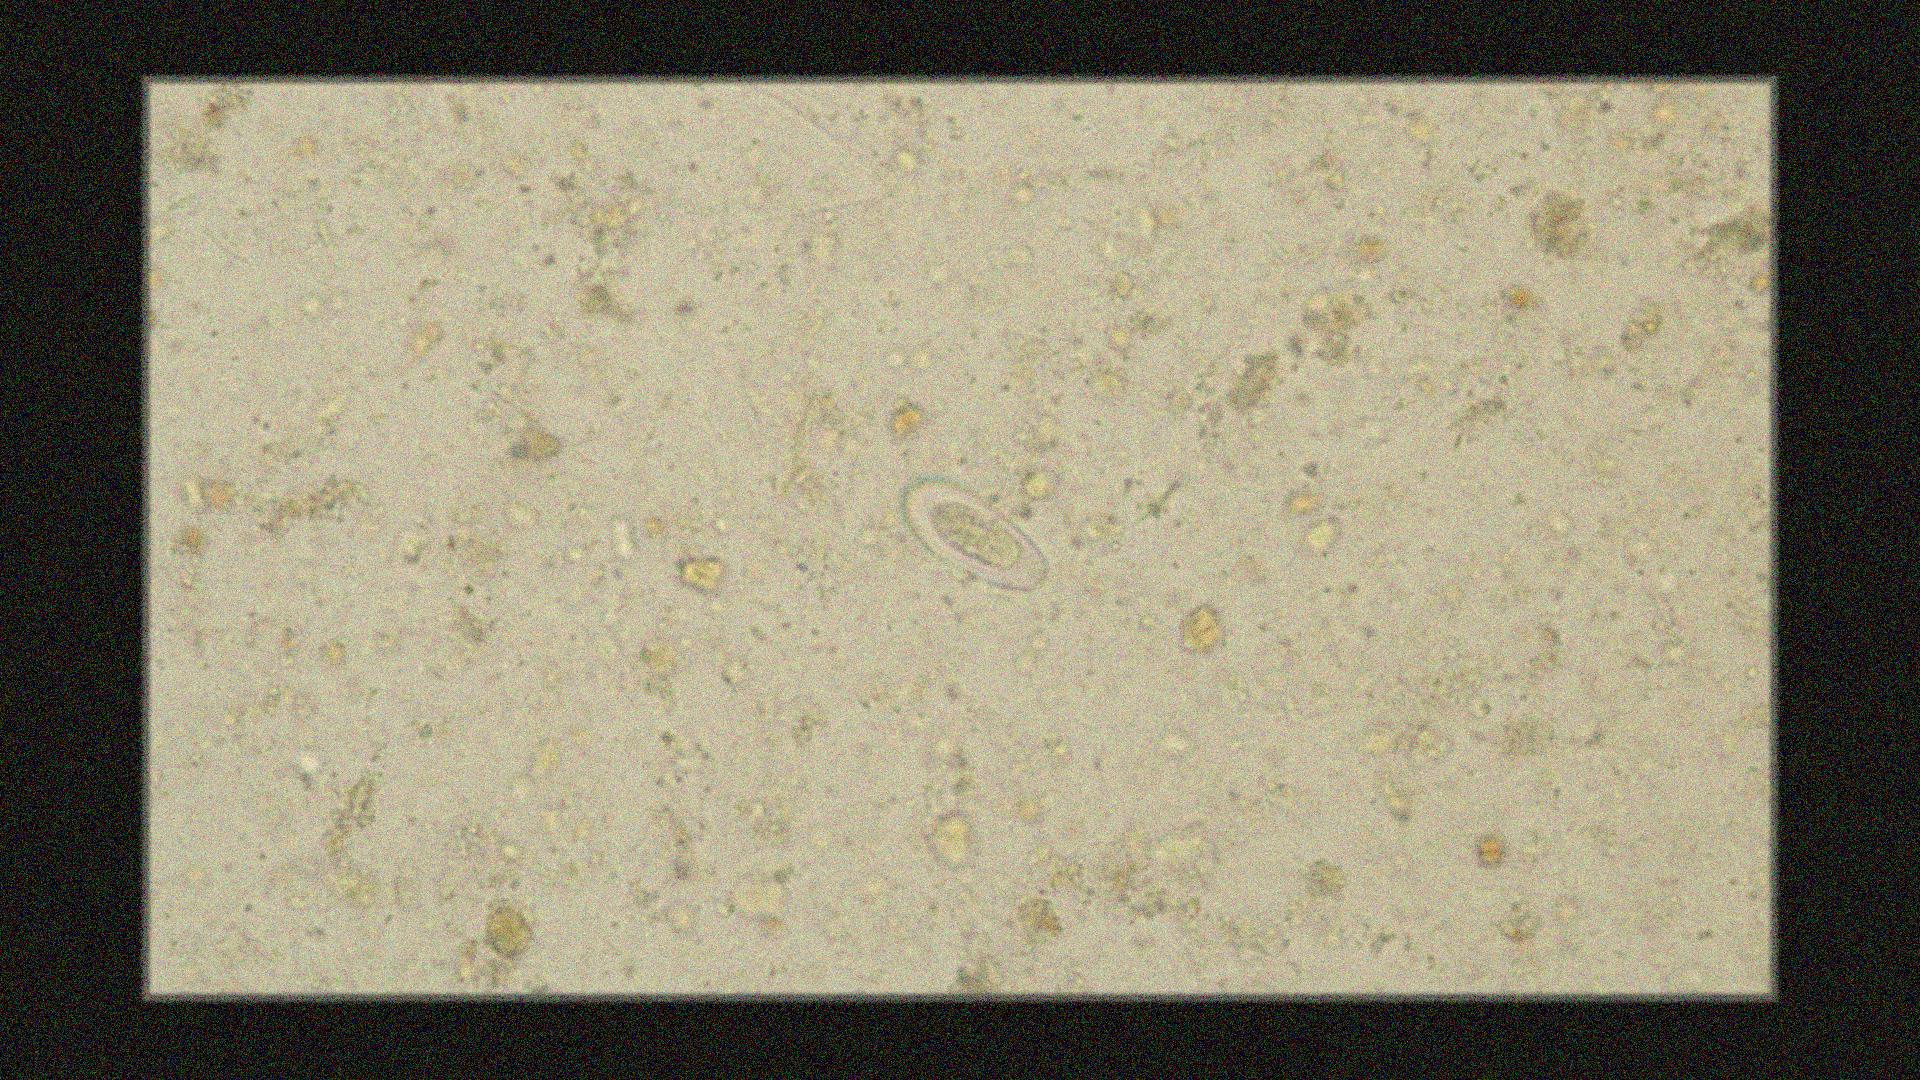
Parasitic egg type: Enterobius vermicularis